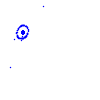
Particle: kaon